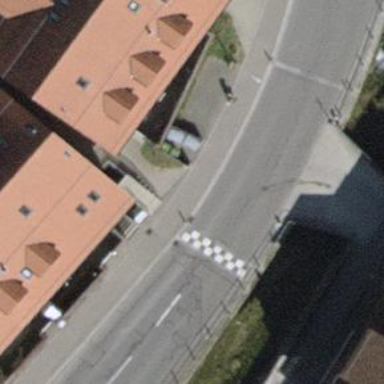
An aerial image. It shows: Sidewalk.